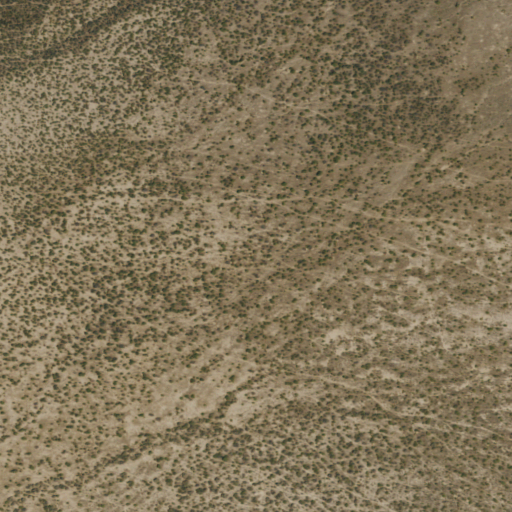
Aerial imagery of valley in Nevada named Christiorsson Canyon containing shrub and grassland